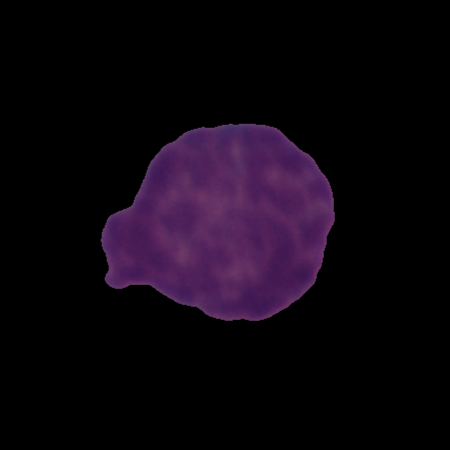
Label: cancer